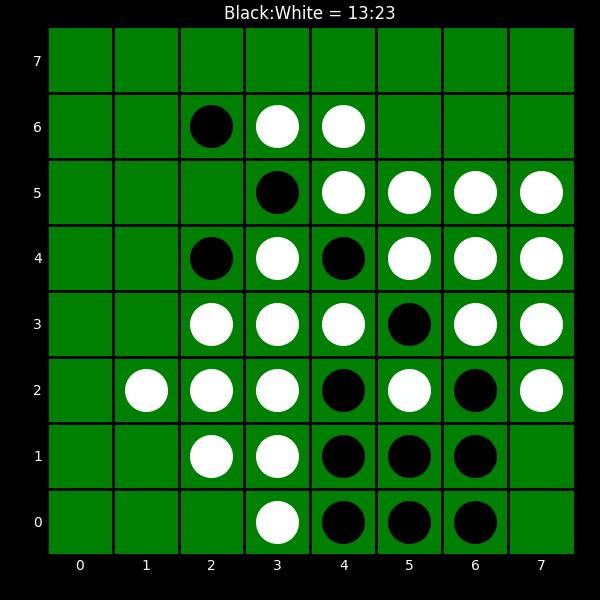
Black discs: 13
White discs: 23